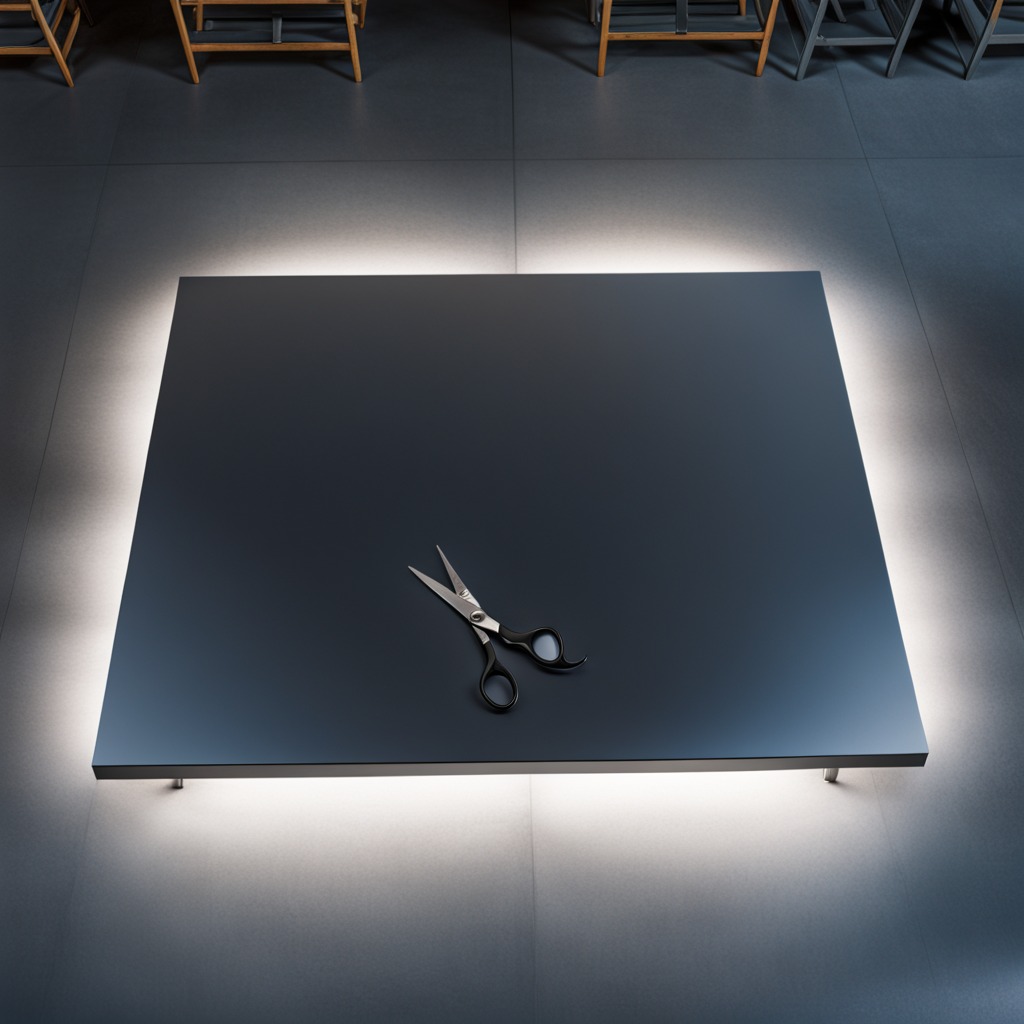
A scissor is lying on the tabletop.